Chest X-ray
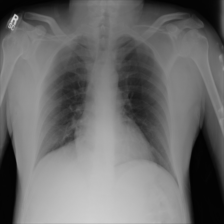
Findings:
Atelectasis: negative
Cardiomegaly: negative
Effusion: negative
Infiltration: negative
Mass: negative
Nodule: negative
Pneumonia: negative
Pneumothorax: negative
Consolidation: negative
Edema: negative
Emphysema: negative
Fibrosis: negative
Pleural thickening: negative
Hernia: negative